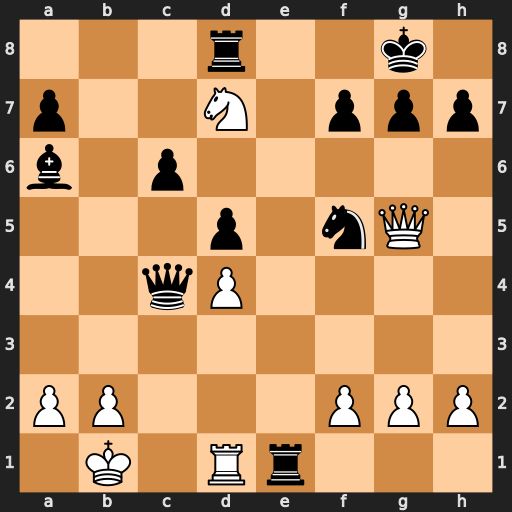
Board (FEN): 3r2k1/p2N1ppp/b1p5/3p1nQ1/2qP4/8/PP3PPP/1K1Rr3
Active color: w
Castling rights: -
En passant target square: -
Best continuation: Qxd8+ Re8 Qxe8#